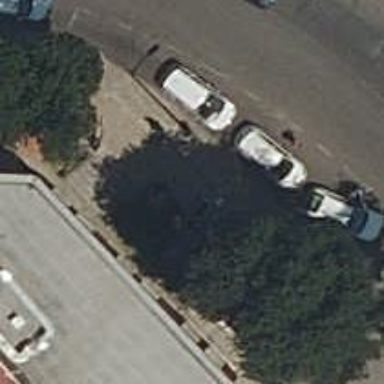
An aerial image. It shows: Taxi stand.